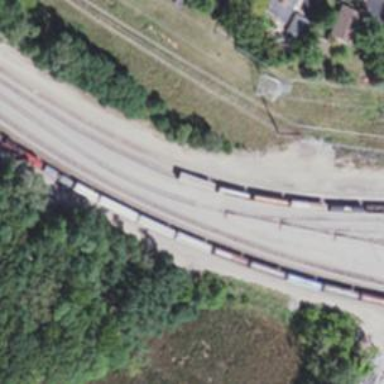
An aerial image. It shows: Railway yard in service.